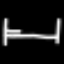
Label: bed